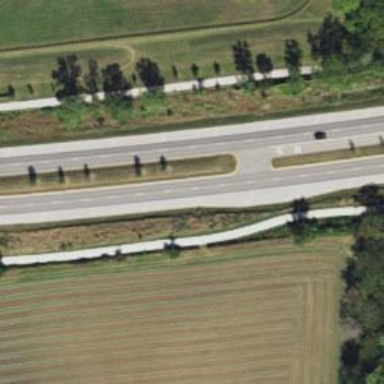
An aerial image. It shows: Primary link highway.